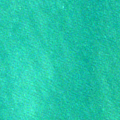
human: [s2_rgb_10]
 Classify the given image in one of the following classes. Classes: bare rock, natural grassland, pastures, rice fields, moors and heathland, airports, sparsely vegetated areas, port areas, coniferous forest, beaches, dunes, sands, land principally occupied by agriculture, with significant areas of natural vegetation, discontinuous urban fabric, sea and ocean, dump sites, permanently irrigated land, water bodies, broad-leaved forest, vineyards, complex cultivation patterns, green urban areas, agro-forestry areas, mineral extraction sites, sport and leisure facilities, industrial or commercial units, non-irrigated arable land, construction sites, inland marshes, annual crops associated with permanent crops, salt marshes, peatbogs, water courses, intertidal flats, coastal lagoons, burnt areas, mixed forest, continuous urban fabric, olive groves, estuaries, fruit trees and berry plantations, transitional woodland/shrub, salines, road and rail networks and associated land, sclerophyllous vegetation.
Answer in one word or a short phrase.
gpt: sea and ocean